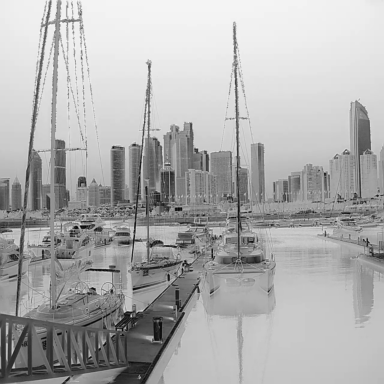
There are four sailboats in the infrared image.